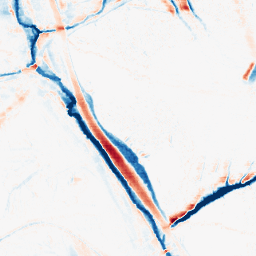
Category: morphological
Decomposition family: morphological_ellipse
Decomposition parameters: operation: average
width: 10
height: 20
Upsampling method: sinc_blackman
Upsampling parameters: scale: 8
kernel_size: 16
Upsampling scale: 8